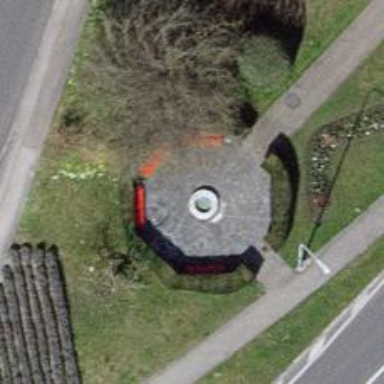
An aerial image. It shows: Fountain.